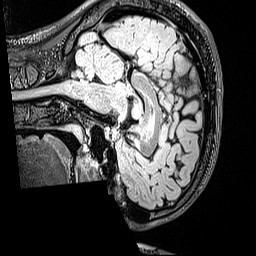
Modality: FLAIR
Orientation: sagittal
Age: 19
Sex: female
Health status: healthy
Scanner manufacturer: siemens
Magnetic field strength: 3 T
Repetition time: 5 s
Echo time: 0.388 s